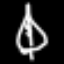
Label: leaf